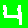
Digit: 4